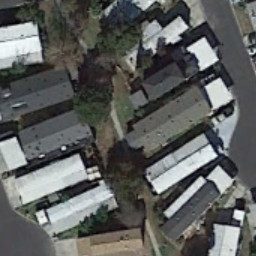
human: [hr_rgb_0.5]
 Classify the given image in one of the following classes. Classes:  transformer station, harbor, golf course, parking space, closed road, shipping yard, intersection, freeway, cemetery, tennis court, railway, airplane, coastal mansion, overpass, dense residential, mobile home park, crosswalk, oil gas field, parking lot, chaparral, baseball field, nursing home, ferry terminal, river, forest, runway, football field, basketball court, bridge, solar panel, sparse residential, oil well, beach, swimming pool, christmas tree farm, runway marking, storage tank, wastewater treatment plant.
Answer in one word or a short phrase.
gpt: mobile home park